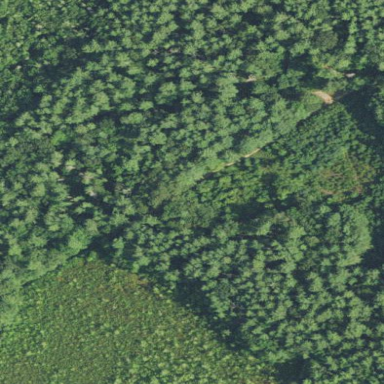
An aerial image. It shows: Woodland with needle-leaved trees.